Question: I'm using this method to draw the text on form1:
'''
private bool DrawText(bool draw, string texttodraw)
{
Graphics g = this.CreateGraphics();
SizeF size = g.MeasureString(texttodraw, SystemFonts.DefaultFont,14);
g.DrawString(texttodraw, Font, Brushes.Red, pictureBox1.Location.X + (pictureBox1.Width / 2) - (size.Width / 2),
pictureBox1.Location.Y - 30);
return draw;
}
'''
I tried to set Width to 14 on the SizeF size lline but it didn't change the dize and the only thing it did is moving a bit the text from it's location .
How can i change the font size of the text, and also to keep the perspective(if this is the right word to use) of the text location ?
This is how it look like when not using the Width 14 at all the text is in the center above the pictureBox1. I want that when i change the text size it will be kept to be in the center like it is now.
The text is in Red and it's in hebrew in this case.

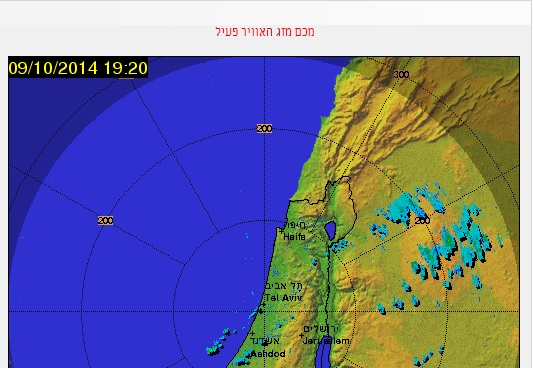
Answer: Try using a bigger font:
'''
using (Font bigFont = new Font(SystemFonts.DefaultFont.FontFamily, 14, FontStyle.Regular)) {
SizeF size = g.MeasureString(texttodraw, bigFont, 14);
g.DrawString(texttodraw, bigFont, Brushes.Red, pictureBox1.Location.X + (pictureBox1.Width / 2) - (size.Width / 2),
pictureBox1.Location.Y - 30);
}
'''
Do avoid using CreateGraphics, it's only a temporary drawing that will get erased by overlapping windows or minimizing the form. It will also cause flicker. Use the graphics object from the paint event and invalidate the control to update the painting.
Also, do favor using TextRenderer.DrawText and TextRenderer.MeasureText for your text renderings. DrawString should primarily be used for printing to paper.